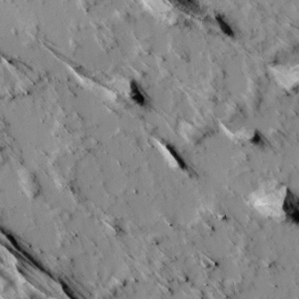
Label: non_frost